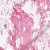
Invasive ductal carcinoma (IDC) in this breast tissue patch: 0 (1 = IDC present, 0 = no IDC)